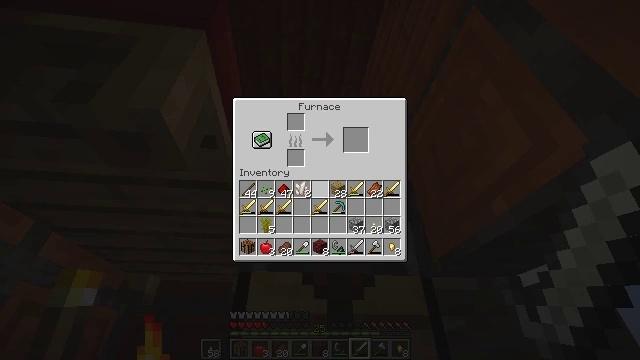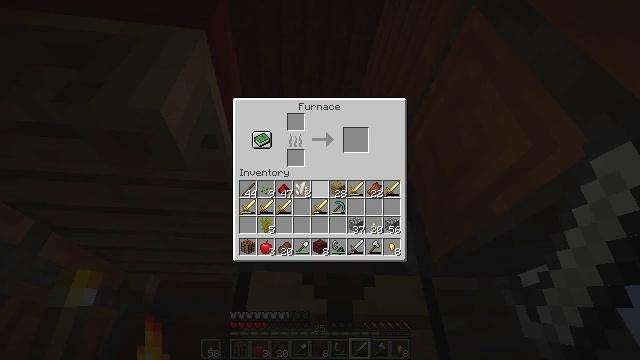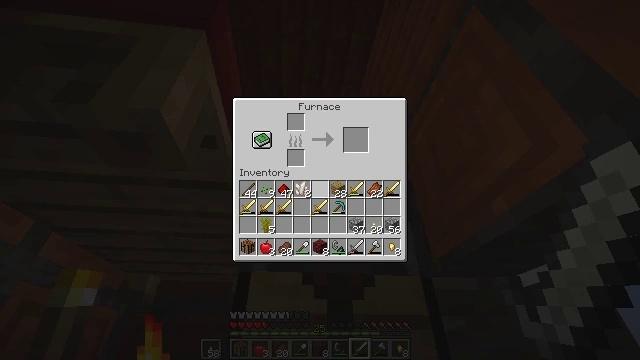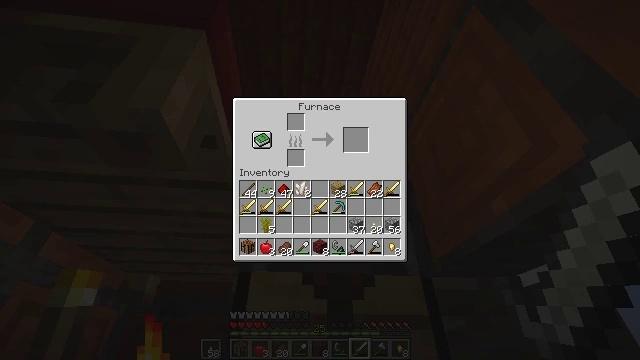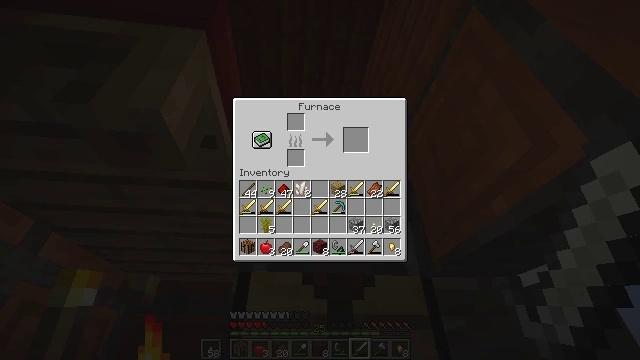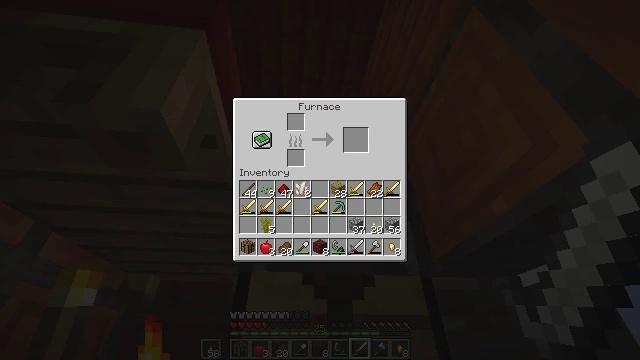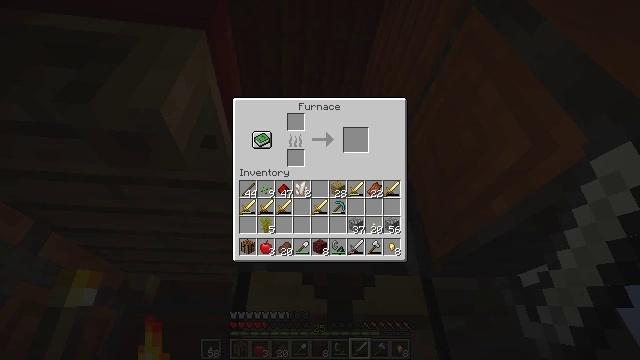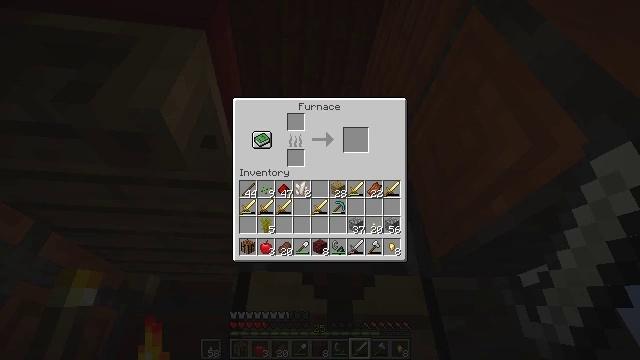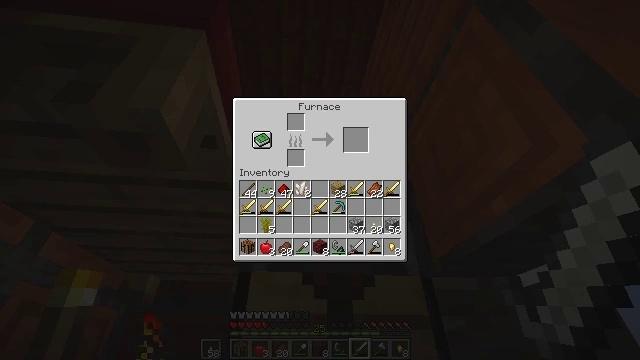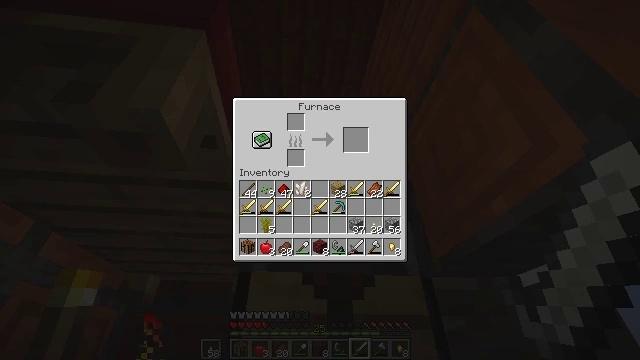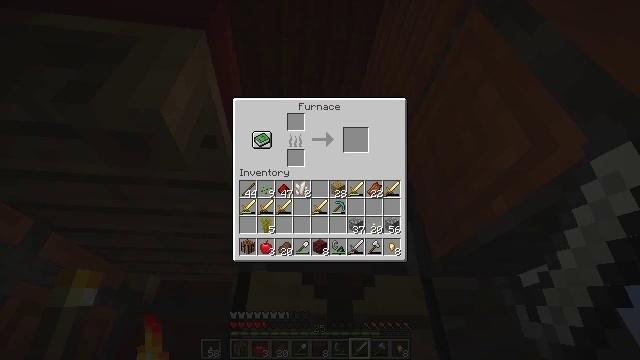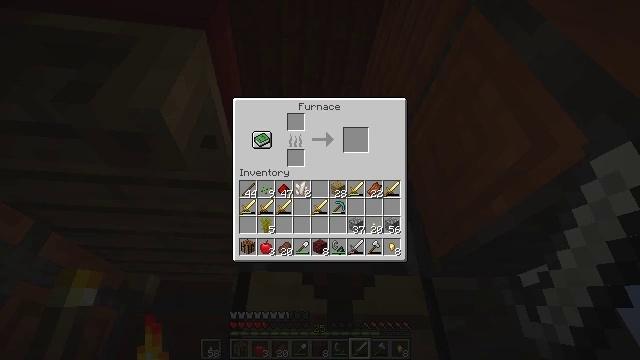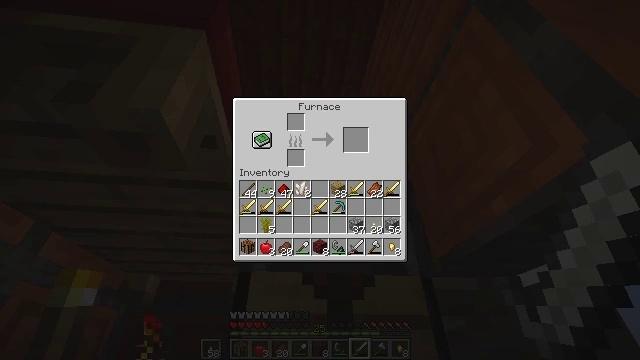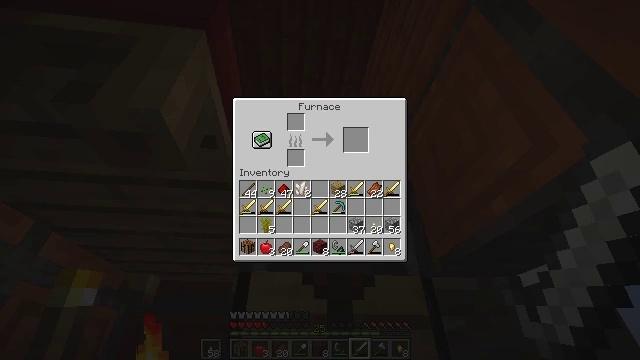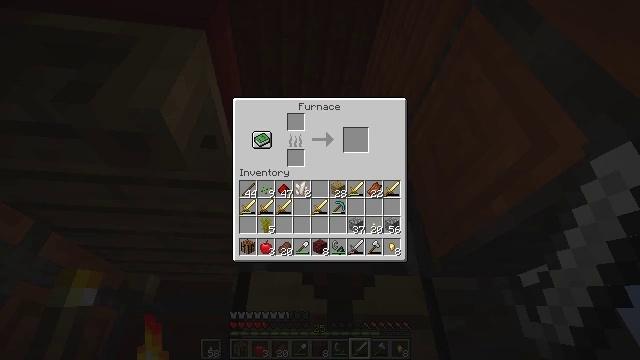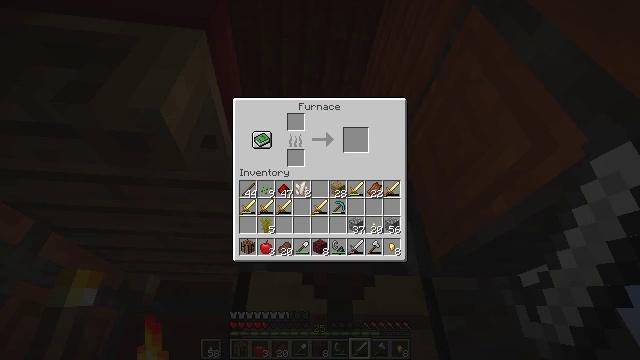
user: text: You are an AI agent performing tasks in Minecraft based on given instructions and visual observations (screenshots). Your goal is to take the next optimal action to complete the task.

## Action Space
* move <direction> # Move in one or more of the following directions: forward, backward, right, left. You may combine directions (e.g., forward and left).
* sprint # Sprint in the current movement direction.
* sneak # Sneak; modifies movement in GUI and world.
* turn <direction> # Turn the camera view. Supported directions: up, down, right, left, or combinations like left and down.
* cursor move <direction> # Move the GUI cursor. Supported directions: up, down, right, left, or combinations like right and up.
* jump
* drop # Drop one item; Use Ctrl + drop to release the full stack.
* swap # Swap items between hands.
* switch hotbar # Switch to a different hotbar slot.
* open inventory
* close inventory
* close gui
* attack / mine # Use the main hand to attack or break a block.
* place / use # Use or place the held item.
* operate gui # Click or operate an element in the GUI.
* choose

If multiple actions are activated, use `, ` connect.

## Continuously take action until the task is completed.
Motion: motion action
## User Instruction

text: Craft a diamond sword with diamonds and a stick.
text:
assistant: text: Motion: no_op
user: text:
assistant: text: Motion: no_op
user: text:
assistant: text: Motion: cursor move right
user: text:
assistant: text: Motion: cursor move right
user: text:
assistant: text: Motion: no_op
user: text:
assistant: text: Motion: no_op
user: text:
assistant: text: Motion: no_op
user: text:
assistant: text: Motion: no_op
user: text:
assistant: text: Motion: no_op
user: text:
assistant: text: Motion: no_op
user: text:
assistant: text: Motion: no_op
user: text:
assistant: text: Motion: no_op
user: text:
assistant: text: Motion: no_op
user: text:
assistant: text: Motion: no_op
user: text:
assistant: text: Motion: no_op
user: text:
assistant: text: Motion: no_op
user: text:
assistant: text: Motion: no_op
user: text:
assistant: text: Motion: no_op
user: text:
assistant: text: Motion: no_op
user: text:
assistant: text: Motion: no_op
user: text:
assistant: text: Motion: no_op
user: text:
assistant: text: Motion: close gui
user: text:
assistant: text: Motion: no_op
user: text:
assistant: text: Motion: no_op
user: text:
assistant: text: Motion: no_op
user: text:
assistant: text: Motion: no_op
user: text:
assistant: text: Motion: no_op
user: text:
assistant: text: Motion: no_op
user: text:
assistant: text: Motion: no_op
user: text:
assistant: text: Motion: turn left and down